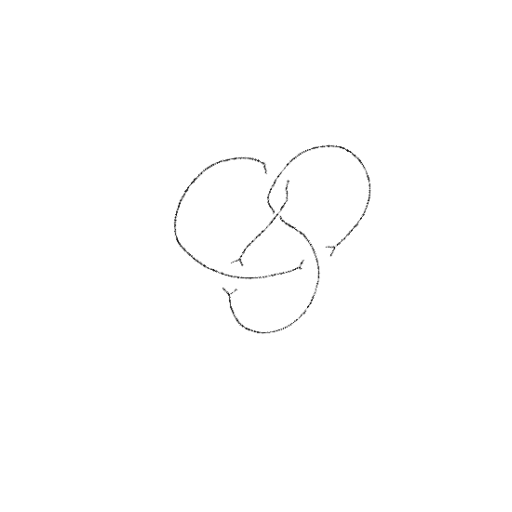
Crossing number: 4